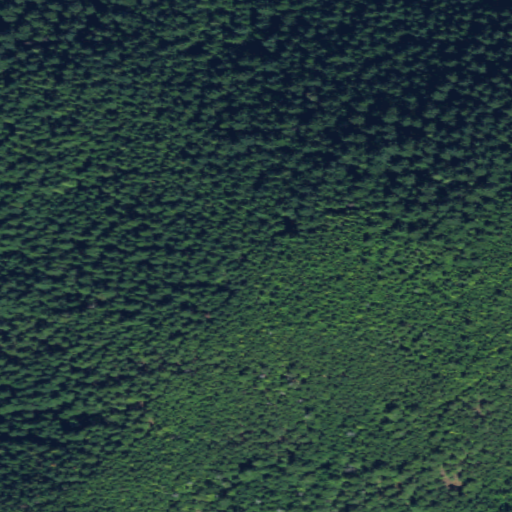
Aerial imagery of mountain in Washington named Wildcat Mountain containing only evergreen forest